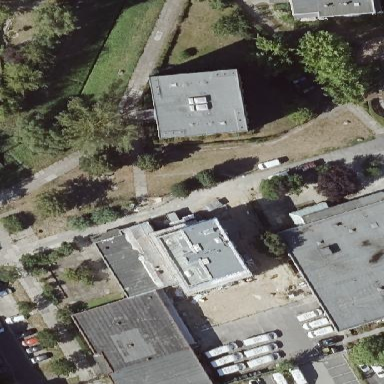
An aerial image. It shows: Kindergarten.